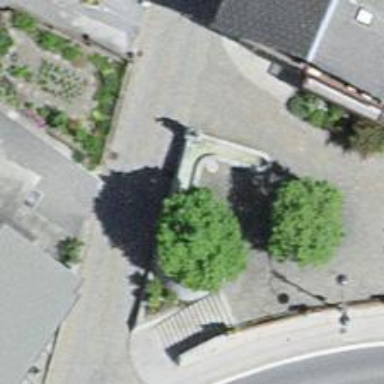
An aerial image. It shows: Fountain.